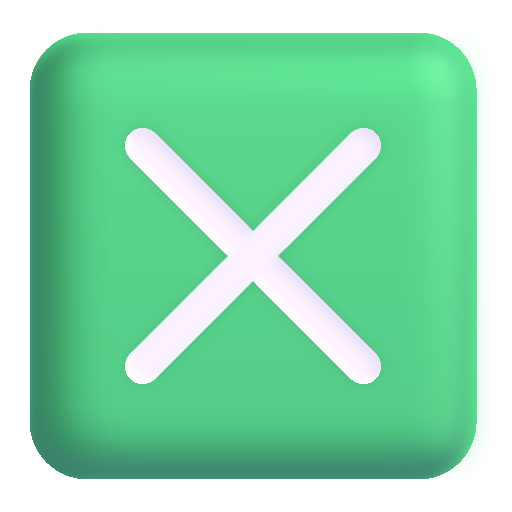
cross mark button color